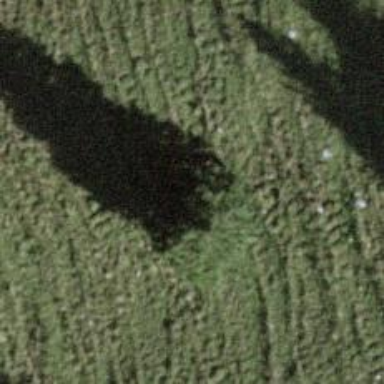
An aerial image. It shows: Evergreen needle-leaved tree.